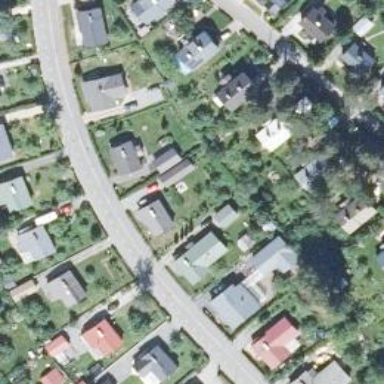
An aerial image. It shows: Residential area.